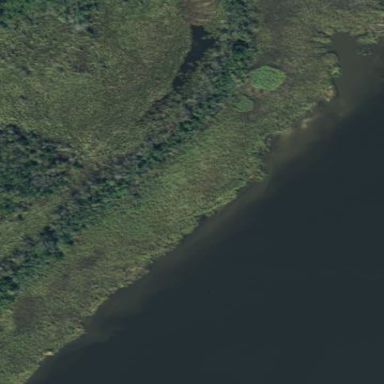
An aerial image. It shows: Marshy wetland area.